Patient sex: M
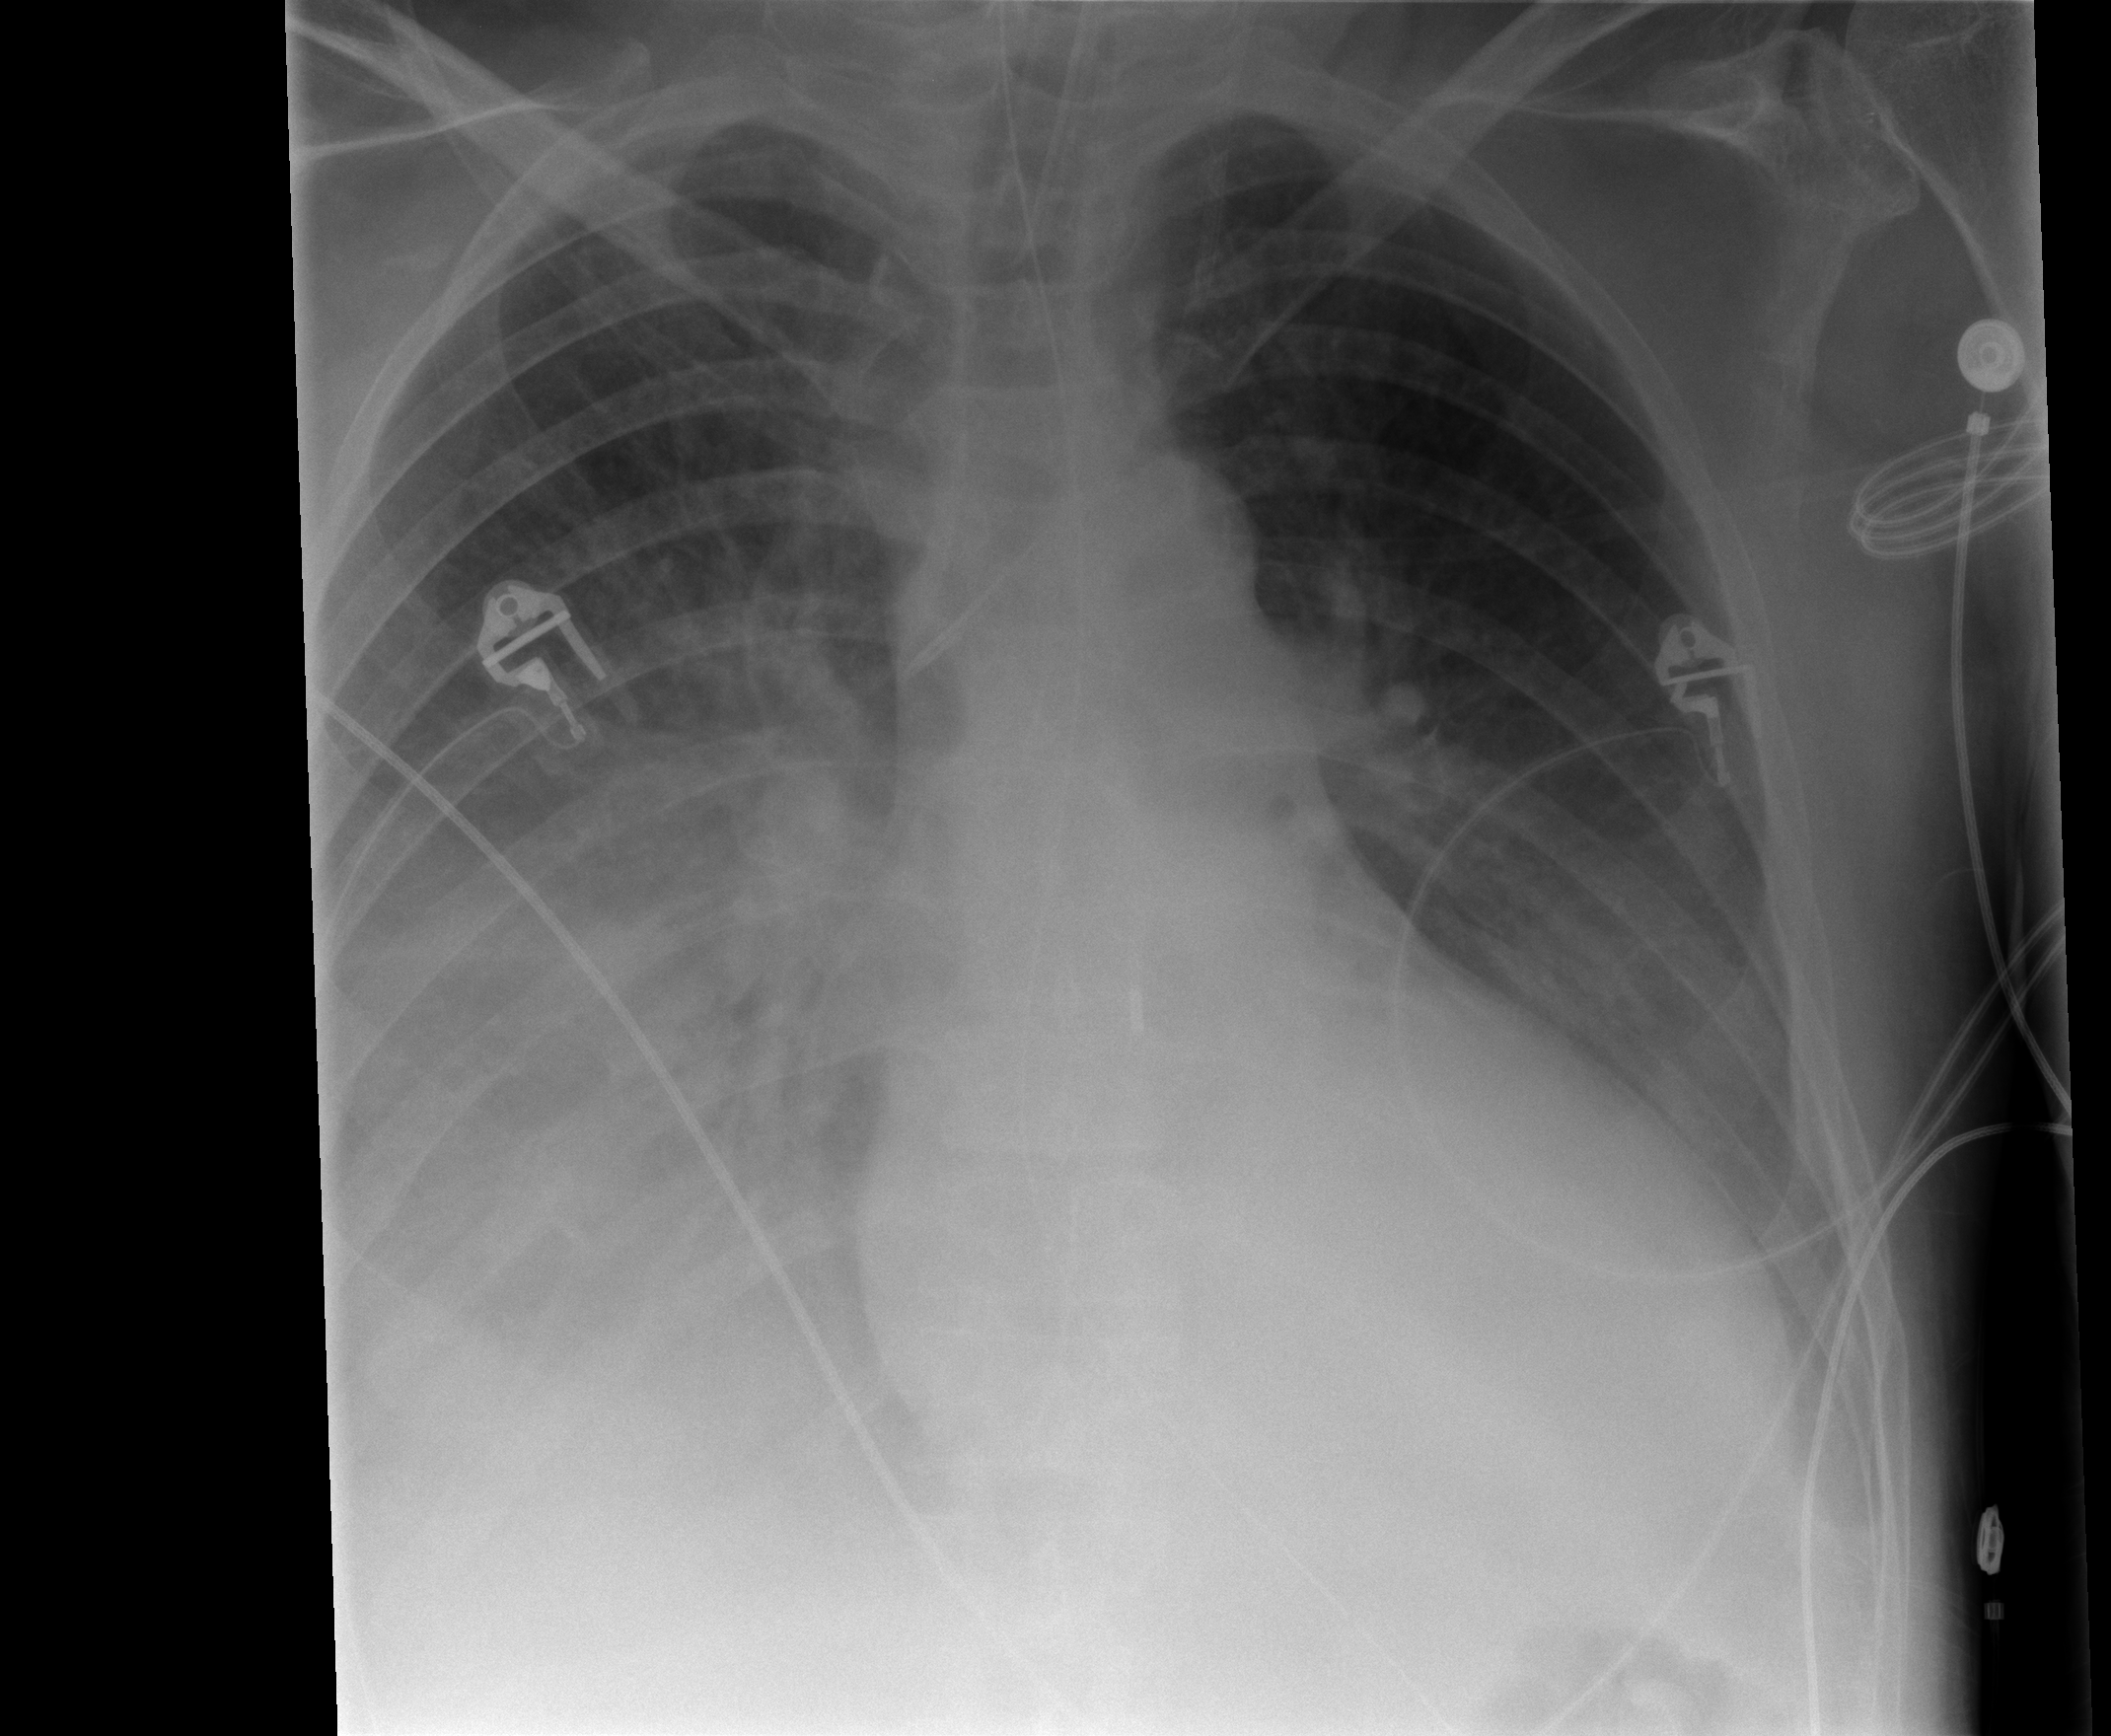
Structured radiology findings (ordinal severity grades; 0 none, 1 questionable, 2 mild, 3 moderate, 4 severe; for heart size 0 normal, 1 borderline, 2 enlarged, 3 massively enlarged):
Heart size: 0
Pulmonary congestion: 2
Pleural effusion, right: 3
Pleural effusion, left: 2
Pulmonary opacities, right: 1
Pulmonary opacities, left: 0
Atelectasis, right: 2
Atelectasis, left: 2